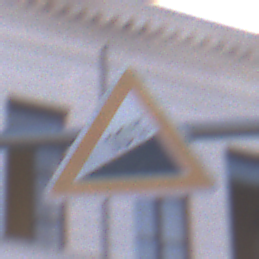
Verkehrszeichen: Steigung10
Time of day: SunriseSunset
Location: Outdoor (Urban)
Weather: PartlyCloudy
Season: NotSpecified
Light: Natural